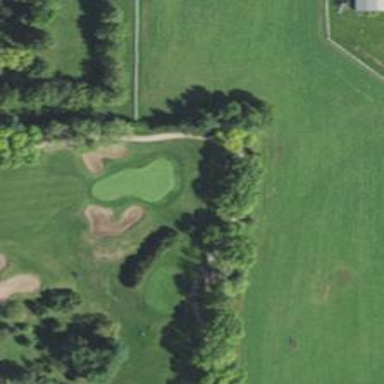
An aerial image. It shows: Grass area designated as golf tee.